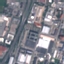
Land use / land cover class: Industrial